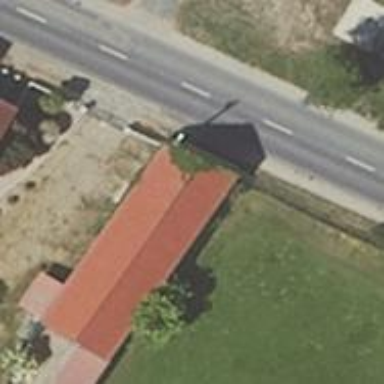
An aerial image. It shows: Shed building.